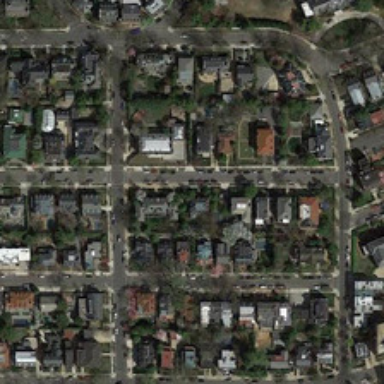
Many buildings and green trees are in a dense residential area .